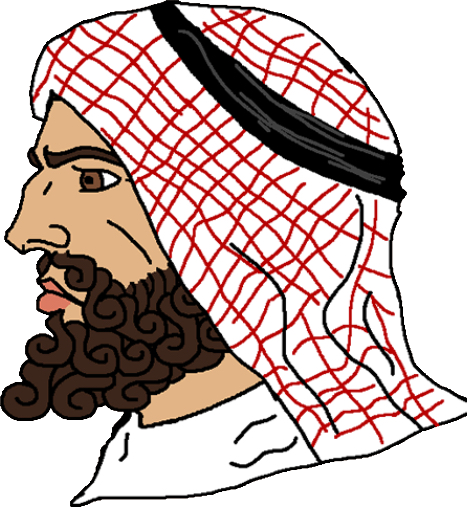
Label: 4_Yes_Chad